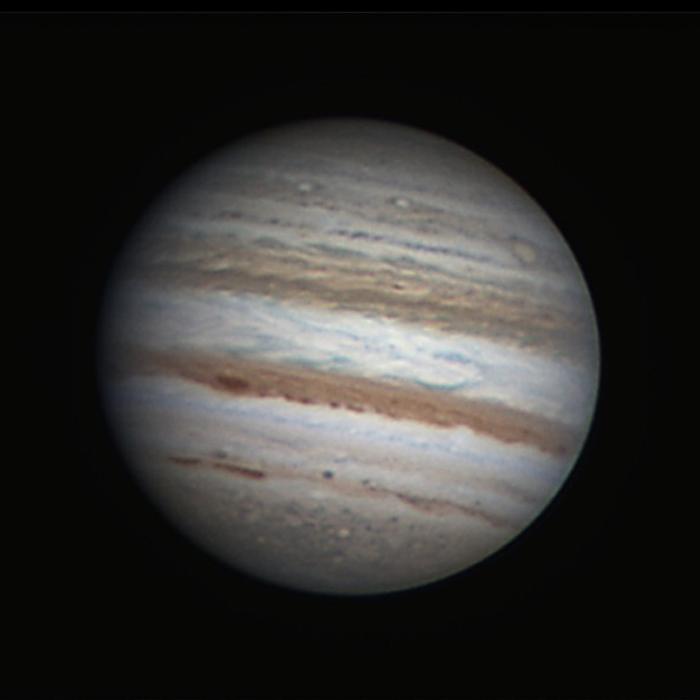
Covering Jupiter from Earth and Space Jupiter, Juno